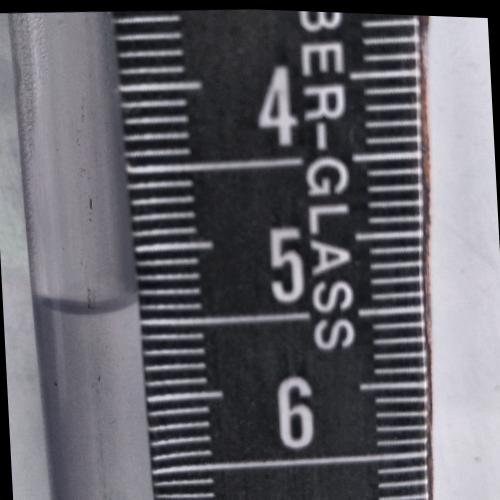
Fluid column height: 5.4 cm